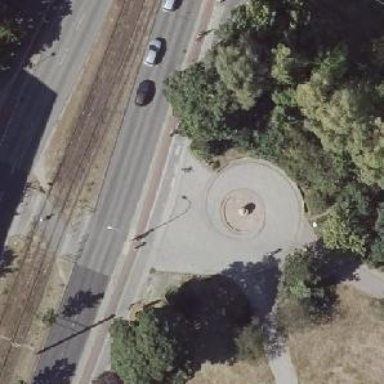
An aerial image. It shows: Footway.